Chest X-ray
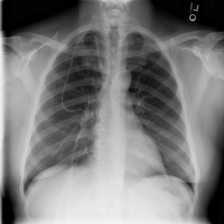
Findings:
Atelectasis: negative
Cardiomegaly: negative
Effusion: negative
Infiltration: negative
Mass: negative
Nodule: negative
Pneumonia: negative
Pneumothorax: negative
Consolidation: negative
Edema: negative
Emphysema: negative
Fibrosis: negative
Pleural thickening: negative
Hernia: negative